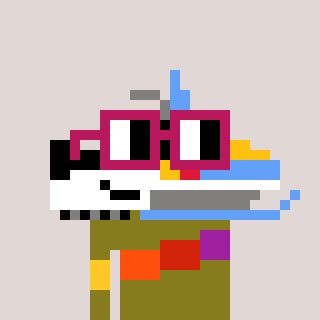
a pixel art character with square dark red glasses, a snowmobile-shaped head and a gunk-colored body on a warm background